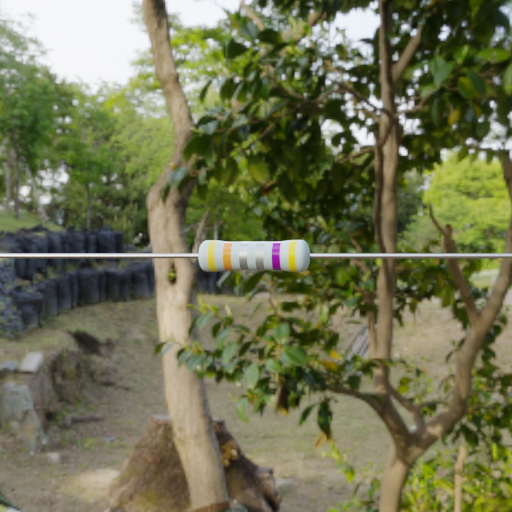
Resistor colour bands (in order): yellow, orange, silver, silver, violet, yellow